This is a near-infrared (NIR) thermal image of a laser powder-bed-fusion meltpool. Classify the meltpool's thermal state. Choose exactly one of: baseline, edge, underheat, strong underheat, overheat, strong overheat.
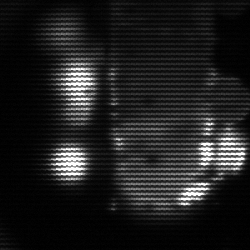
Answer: strong underheat